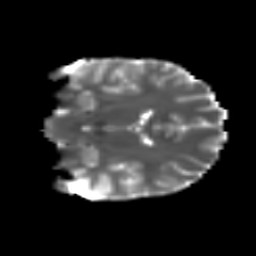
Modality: T2w
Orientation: coronal
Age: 15
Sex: male
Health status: ill
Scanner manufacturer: ge
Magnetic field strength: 3 T
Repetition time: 6.752 s
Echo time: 0.079 s